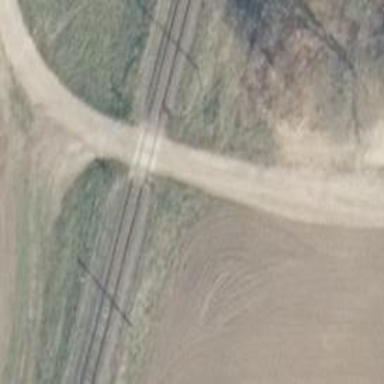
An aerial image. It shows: Level crossing along the railway.